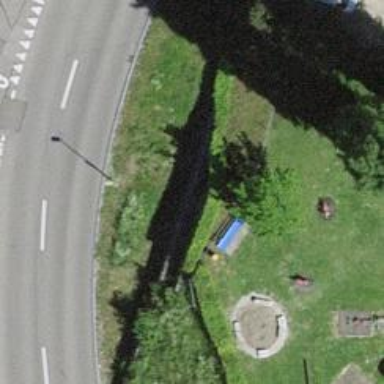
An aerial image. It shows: Blue bench.